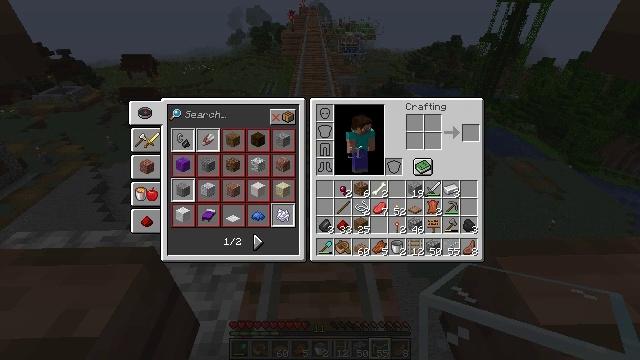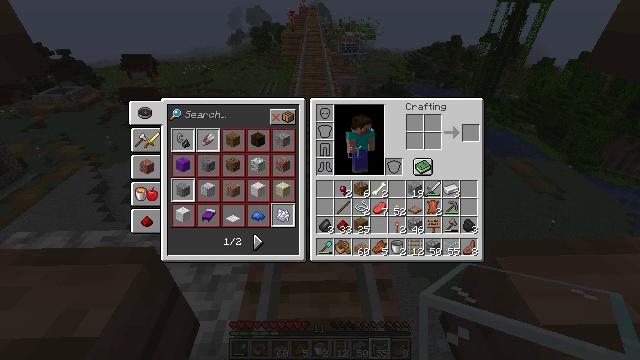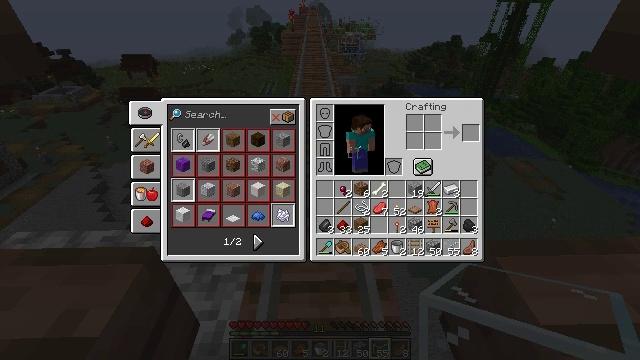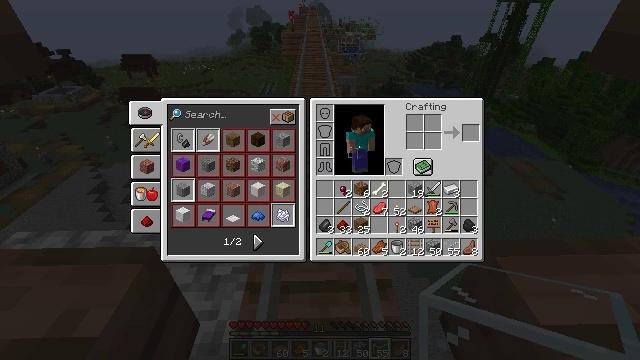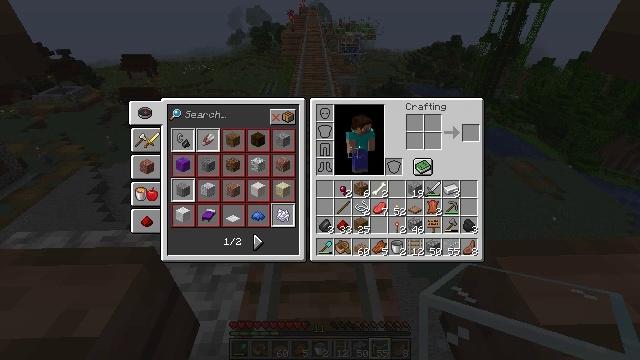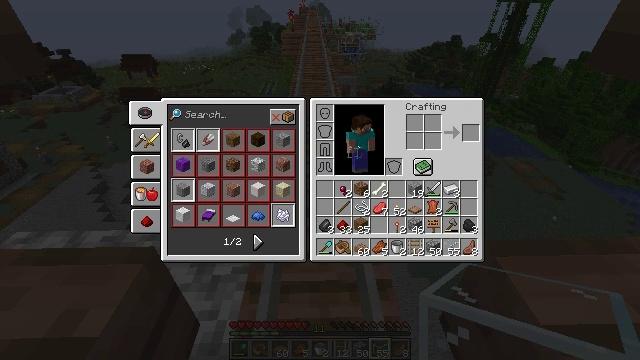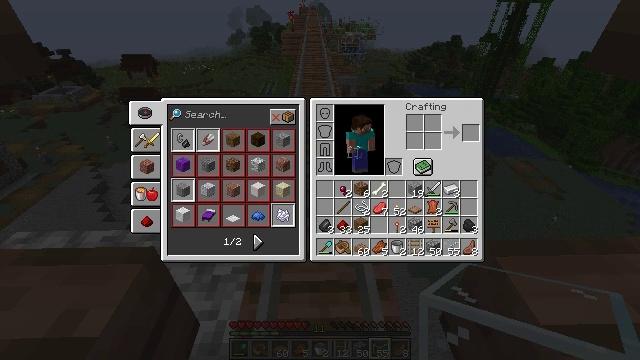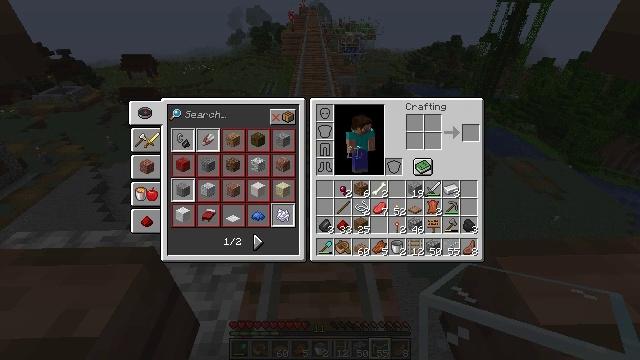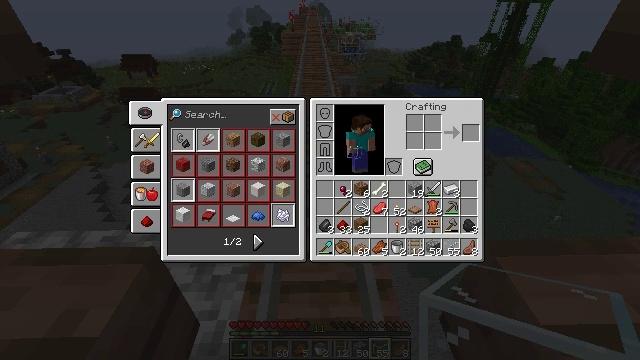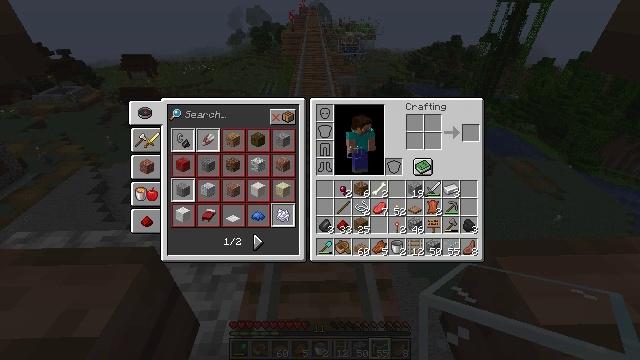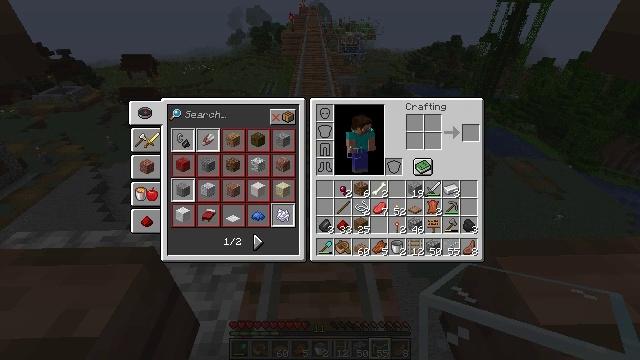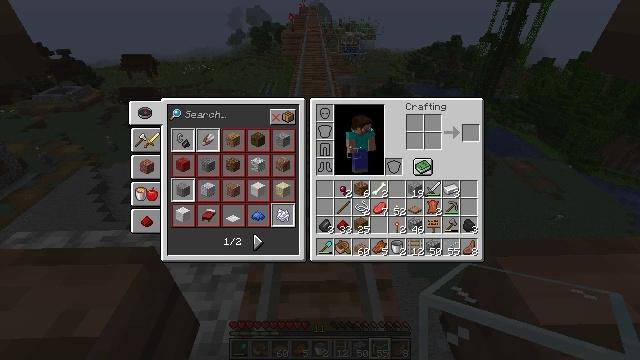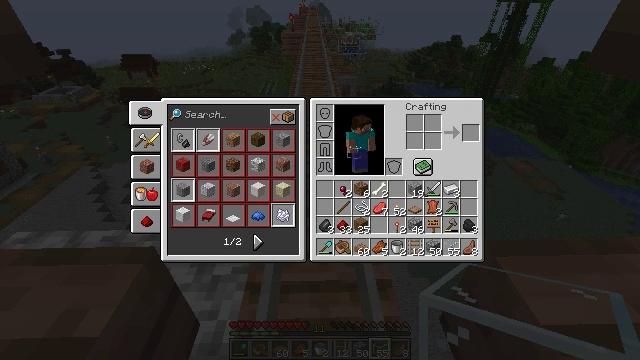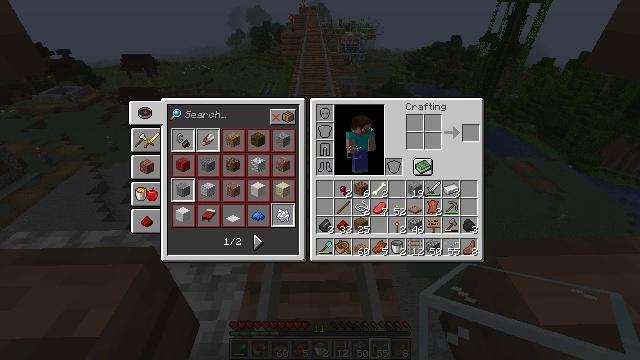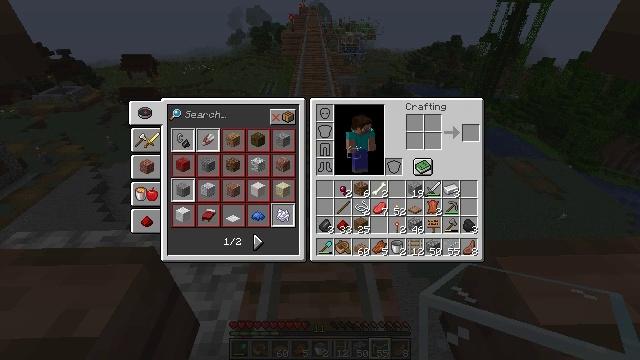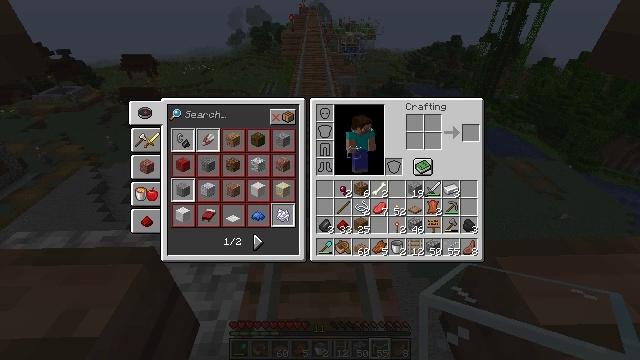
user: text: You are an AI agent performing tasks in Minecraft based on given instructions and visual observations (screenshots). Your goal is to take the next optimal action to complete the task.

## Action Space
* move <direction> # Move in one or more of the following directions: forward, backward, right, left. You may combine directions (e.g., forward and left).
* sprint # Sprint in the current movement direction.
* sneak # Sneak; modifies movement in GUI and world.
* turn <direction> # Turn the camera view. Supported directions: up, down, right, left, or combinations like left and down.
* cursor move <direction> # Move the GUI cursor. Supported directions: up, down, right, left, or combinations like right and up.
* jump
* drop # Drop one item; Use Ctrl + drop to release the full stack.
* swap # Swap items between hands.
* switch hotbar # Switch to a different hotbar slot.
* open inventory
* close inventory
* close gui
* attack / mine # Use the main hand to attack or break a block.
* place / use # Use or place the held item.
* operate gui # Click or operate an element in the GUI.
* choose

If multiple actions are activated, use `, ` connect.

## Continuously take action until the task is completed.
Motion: motion action
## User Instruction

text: Attack the glass to break it.
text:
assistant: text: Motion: no_op
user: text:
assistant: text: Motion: no_op
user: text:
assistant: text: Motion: no_op
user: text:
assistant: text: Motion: no_op
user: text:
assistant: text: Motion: no_op
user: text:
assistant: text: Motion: no_op
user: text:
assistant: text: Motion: no_op
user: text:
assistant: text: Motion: no_op
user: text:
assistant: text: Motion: no_op
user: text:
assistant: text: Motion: no_op
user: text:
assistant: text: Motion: no_op
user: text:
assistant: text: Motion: no_op
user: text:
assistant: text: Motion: no_op
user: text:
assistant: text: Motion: no_op
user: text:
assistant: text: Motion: no_op
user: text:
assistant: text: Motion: no_op
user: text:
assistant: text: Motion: no_op
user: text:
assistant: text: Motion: no_op
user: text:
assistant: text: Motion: no_op
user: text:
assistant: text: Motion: no_op
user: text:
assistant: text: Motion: no_op
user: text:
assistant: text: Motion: no_op
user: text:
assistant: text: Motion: no_op
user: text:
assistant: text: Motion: no_op
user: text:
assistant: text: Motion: no_op
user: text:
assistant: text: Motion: no_op
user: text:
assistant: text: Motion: no_op
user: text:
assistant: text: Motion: no_op
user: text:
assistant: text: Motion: no_op
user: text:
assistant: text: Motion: no_op